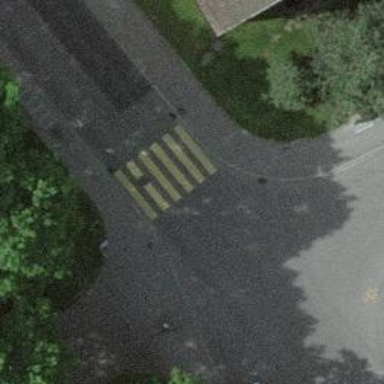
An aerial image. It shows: Tertiary road with asphalt surface and separate sidewalk.